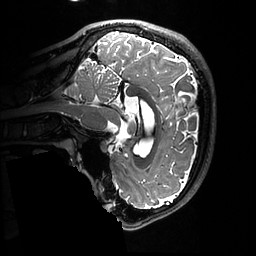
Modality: T2w
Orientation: sagittal
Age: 22
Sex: male
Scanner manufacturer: ge
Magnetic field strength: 3 T
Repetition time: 3.202 s
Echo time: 0.0667 s